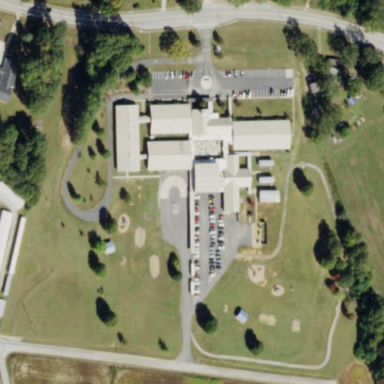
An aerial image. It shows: School.